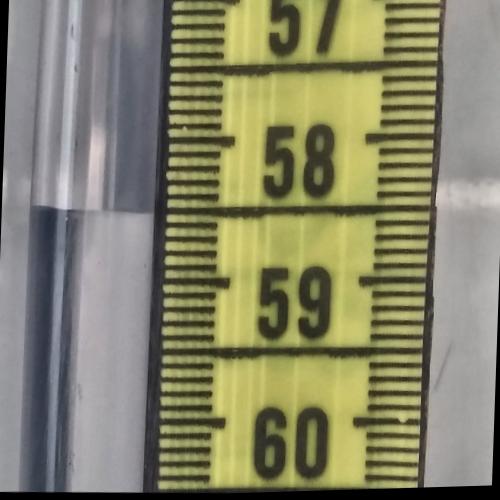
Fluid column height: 58.5 cm